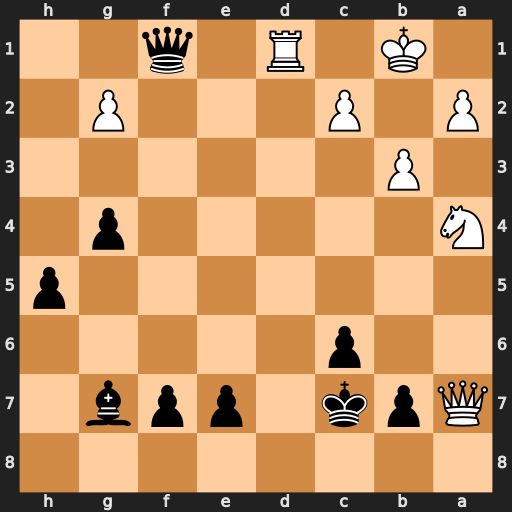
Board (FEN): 8/Qpk1ppb1/2p5/7p/N5p1/1P6/P1P3P1/1K1R1q2
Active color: b
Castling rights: -
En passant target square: -
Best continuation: Qxd1#